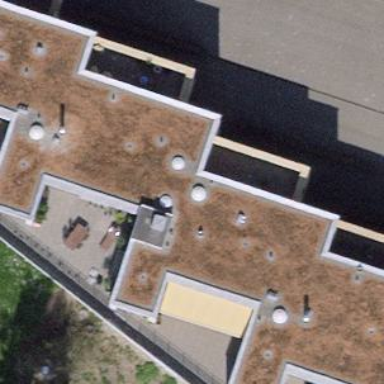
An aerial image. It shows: Residential building with flat red roof and khaki exterior.